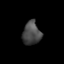
Tissue: lung
Cell type: Endothelial cells
Senescence score: 0.5468
Nuclear area (px): 415
Mean DAPI intensity: 72.725